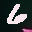
Label: 6